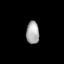
Tissue: lung
Cell type: Myeloid cells
Senescence score: 0.5417
Nuclear area (px): 290
Mean DAPI intensity: 166.445